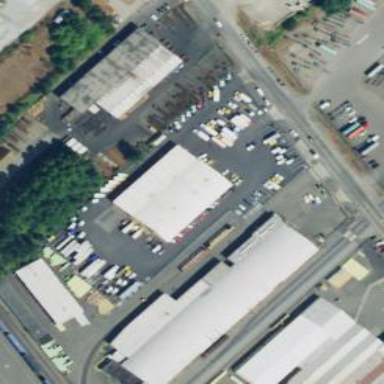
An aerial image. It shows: Industrial building housing car rental service.